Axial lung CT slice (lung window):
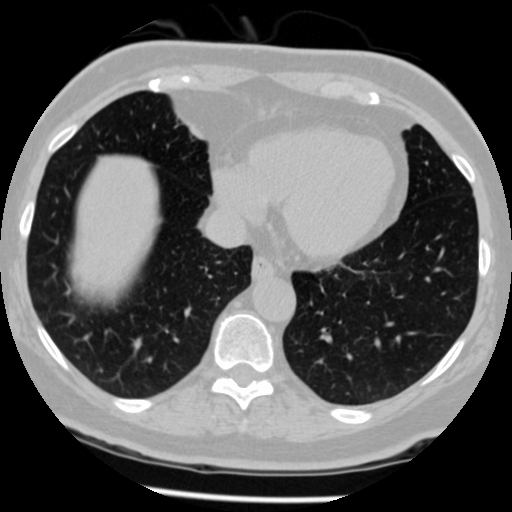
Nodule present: no